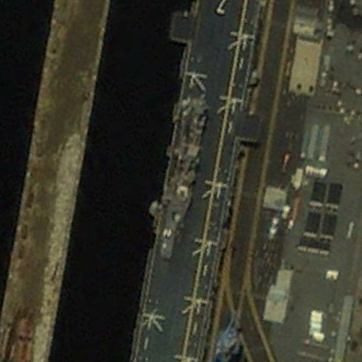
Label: Wasp-class_assault_ship